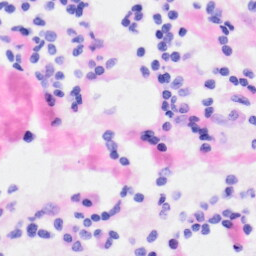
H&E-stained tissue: Kidney